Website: walmart
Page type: address-validator
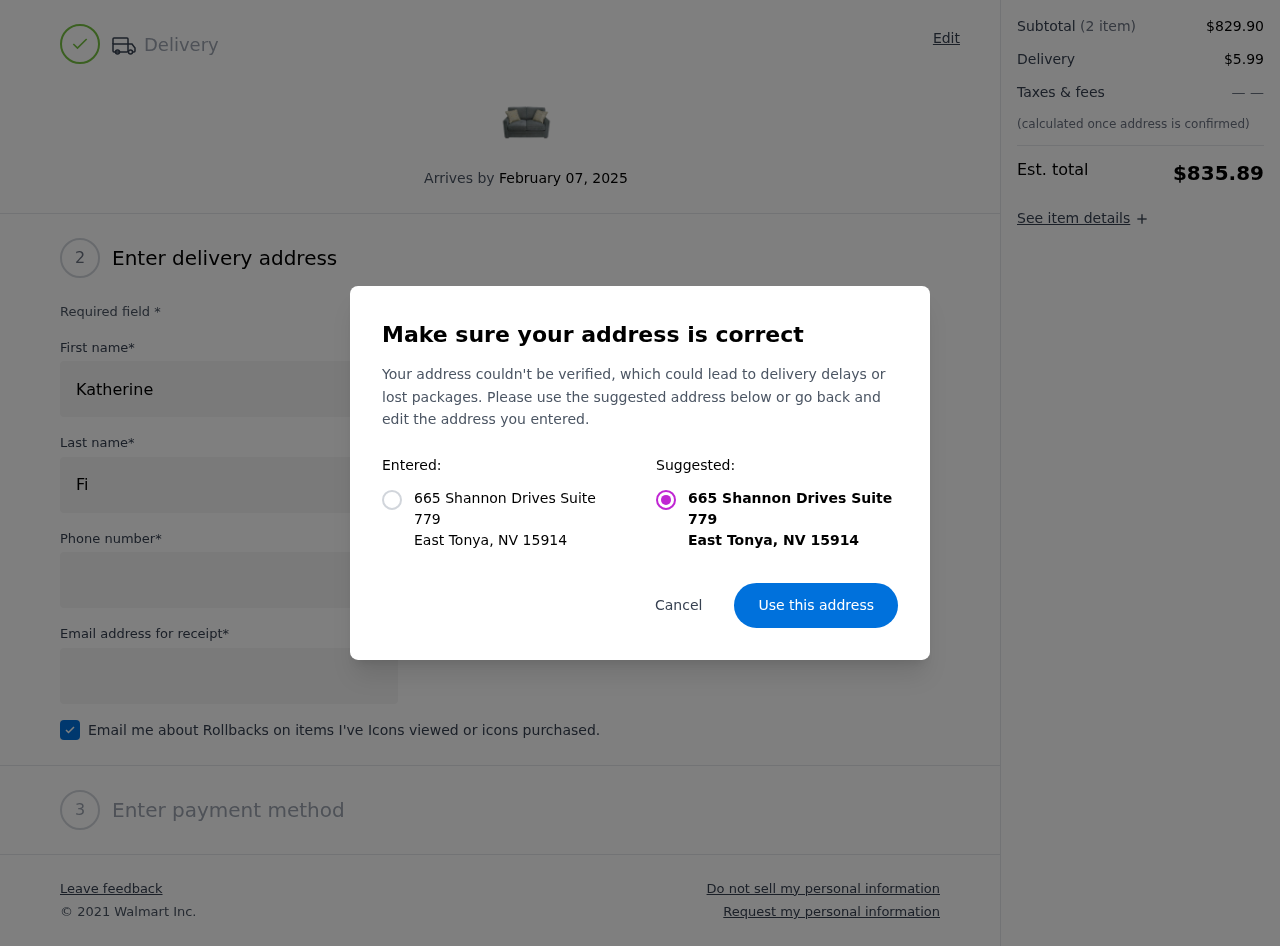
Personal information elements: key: PII_CITY
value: East Tonya
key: PII_POSTCODE
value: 15914
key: PII_STATE_ABBR
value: NV
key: PII_STREET
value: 665 Shannon Drives Suite 779
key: PII_FIRSTNAME
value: Katherine
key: PII_LASTNAME
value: Figueroa
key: PII_STREET2
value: Suite 844
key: PII_PHONE
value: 3486805952
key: PII_EMAIL
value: katherine_figueroa@yahoo.com
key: PII_POSTCODE_FULL
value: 15914
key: PII_POSTCODE_NUMERIC
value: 15914
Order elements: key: ORDER_DELIVERY_DATE
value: February 07, 2025
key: ORDER_SUBTOTAL
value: $829.90
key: ORDER_SHIPPING_COST
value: $5.99
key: ORDER_TOTAL
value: $835.89